Aerial crown-view tile of a tropical tree (Barro Colorado Island, Panama), acquired 20250317:
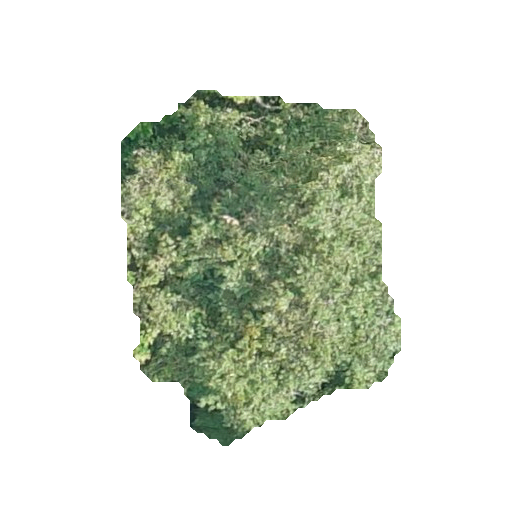
Species: Chrysophyllum cainito
GBIF accepted scientific name: Chrysophyllum cainito
Crown area: 112.205 m²